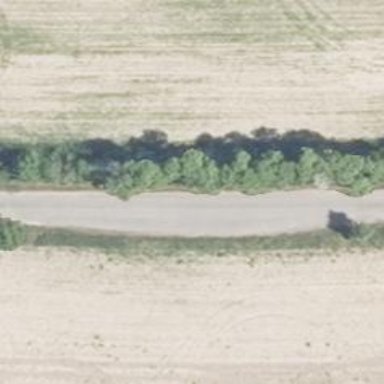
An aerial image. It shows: Passing place on the road.